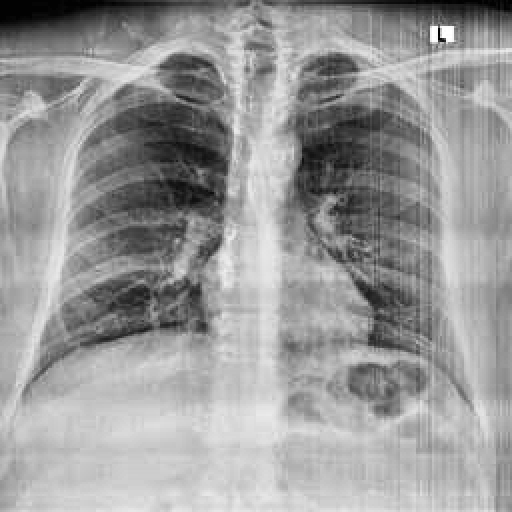
Finding: NORMAL